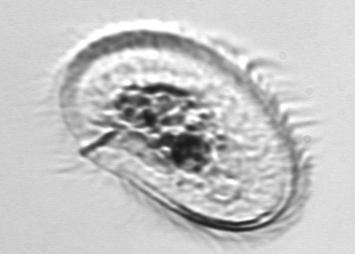
Label: Pleuronema